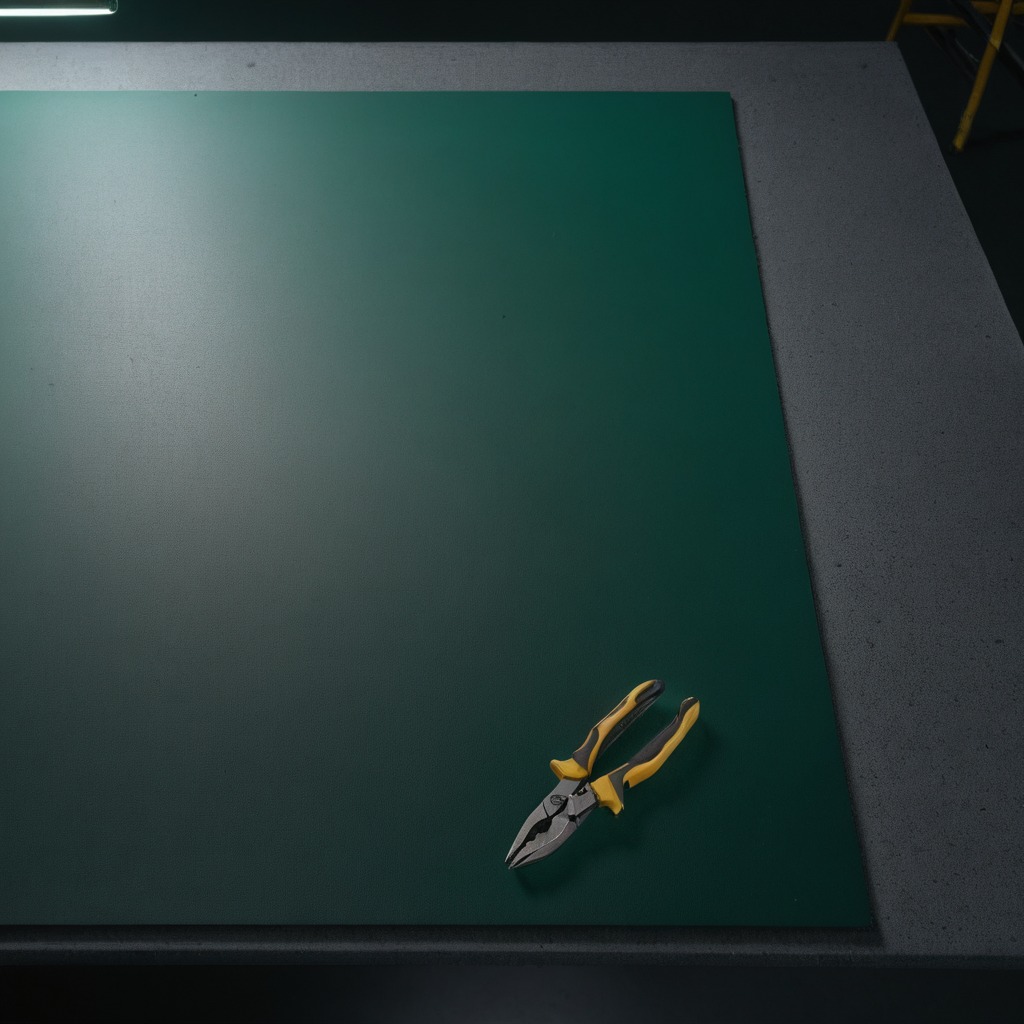
A plier lies on the clean granite tabletop inside a workshop at night.